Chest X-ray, PA view. Patient: 52 years old, sex F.
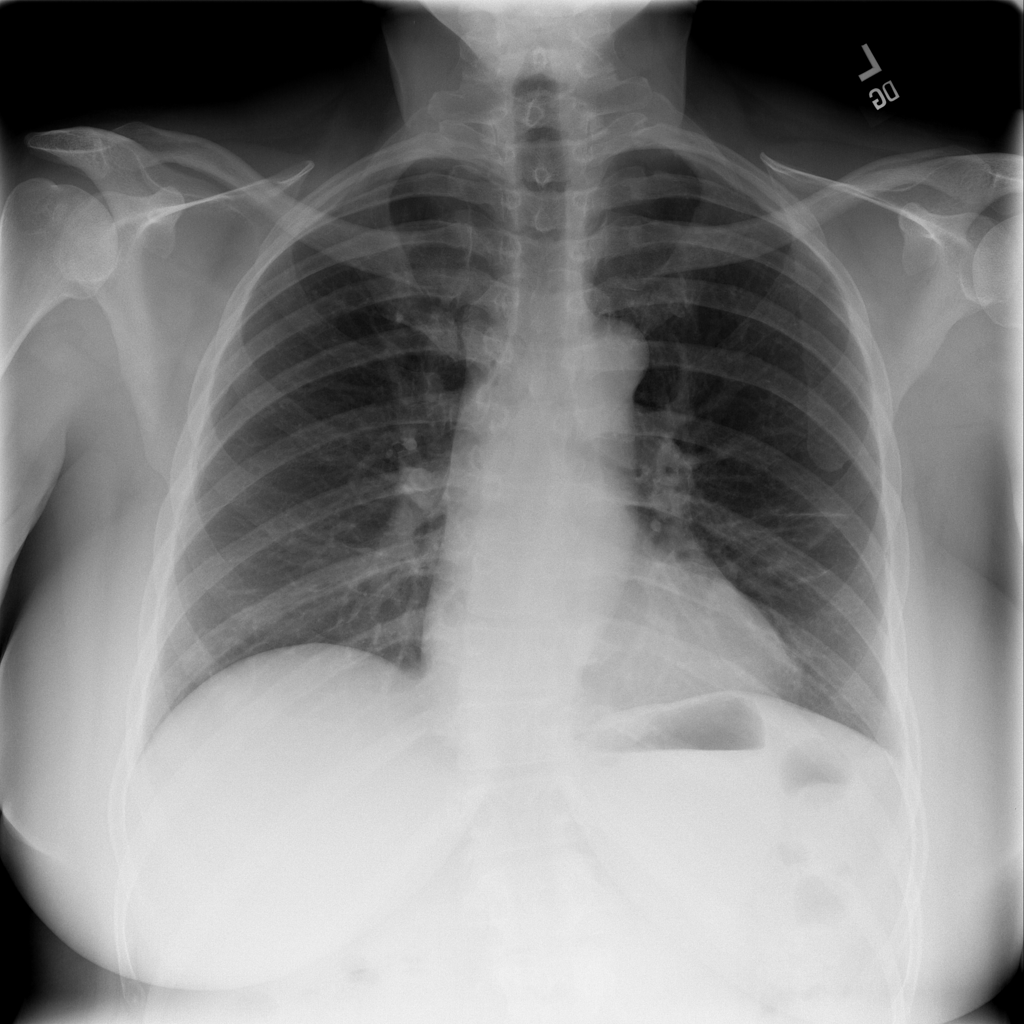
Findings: No Finding